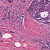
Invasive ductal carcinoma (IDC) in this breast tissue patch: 1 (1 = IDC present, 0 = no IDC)